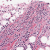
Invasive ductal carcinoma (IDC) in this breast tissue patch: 1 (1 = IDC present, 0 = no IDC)